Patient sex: M
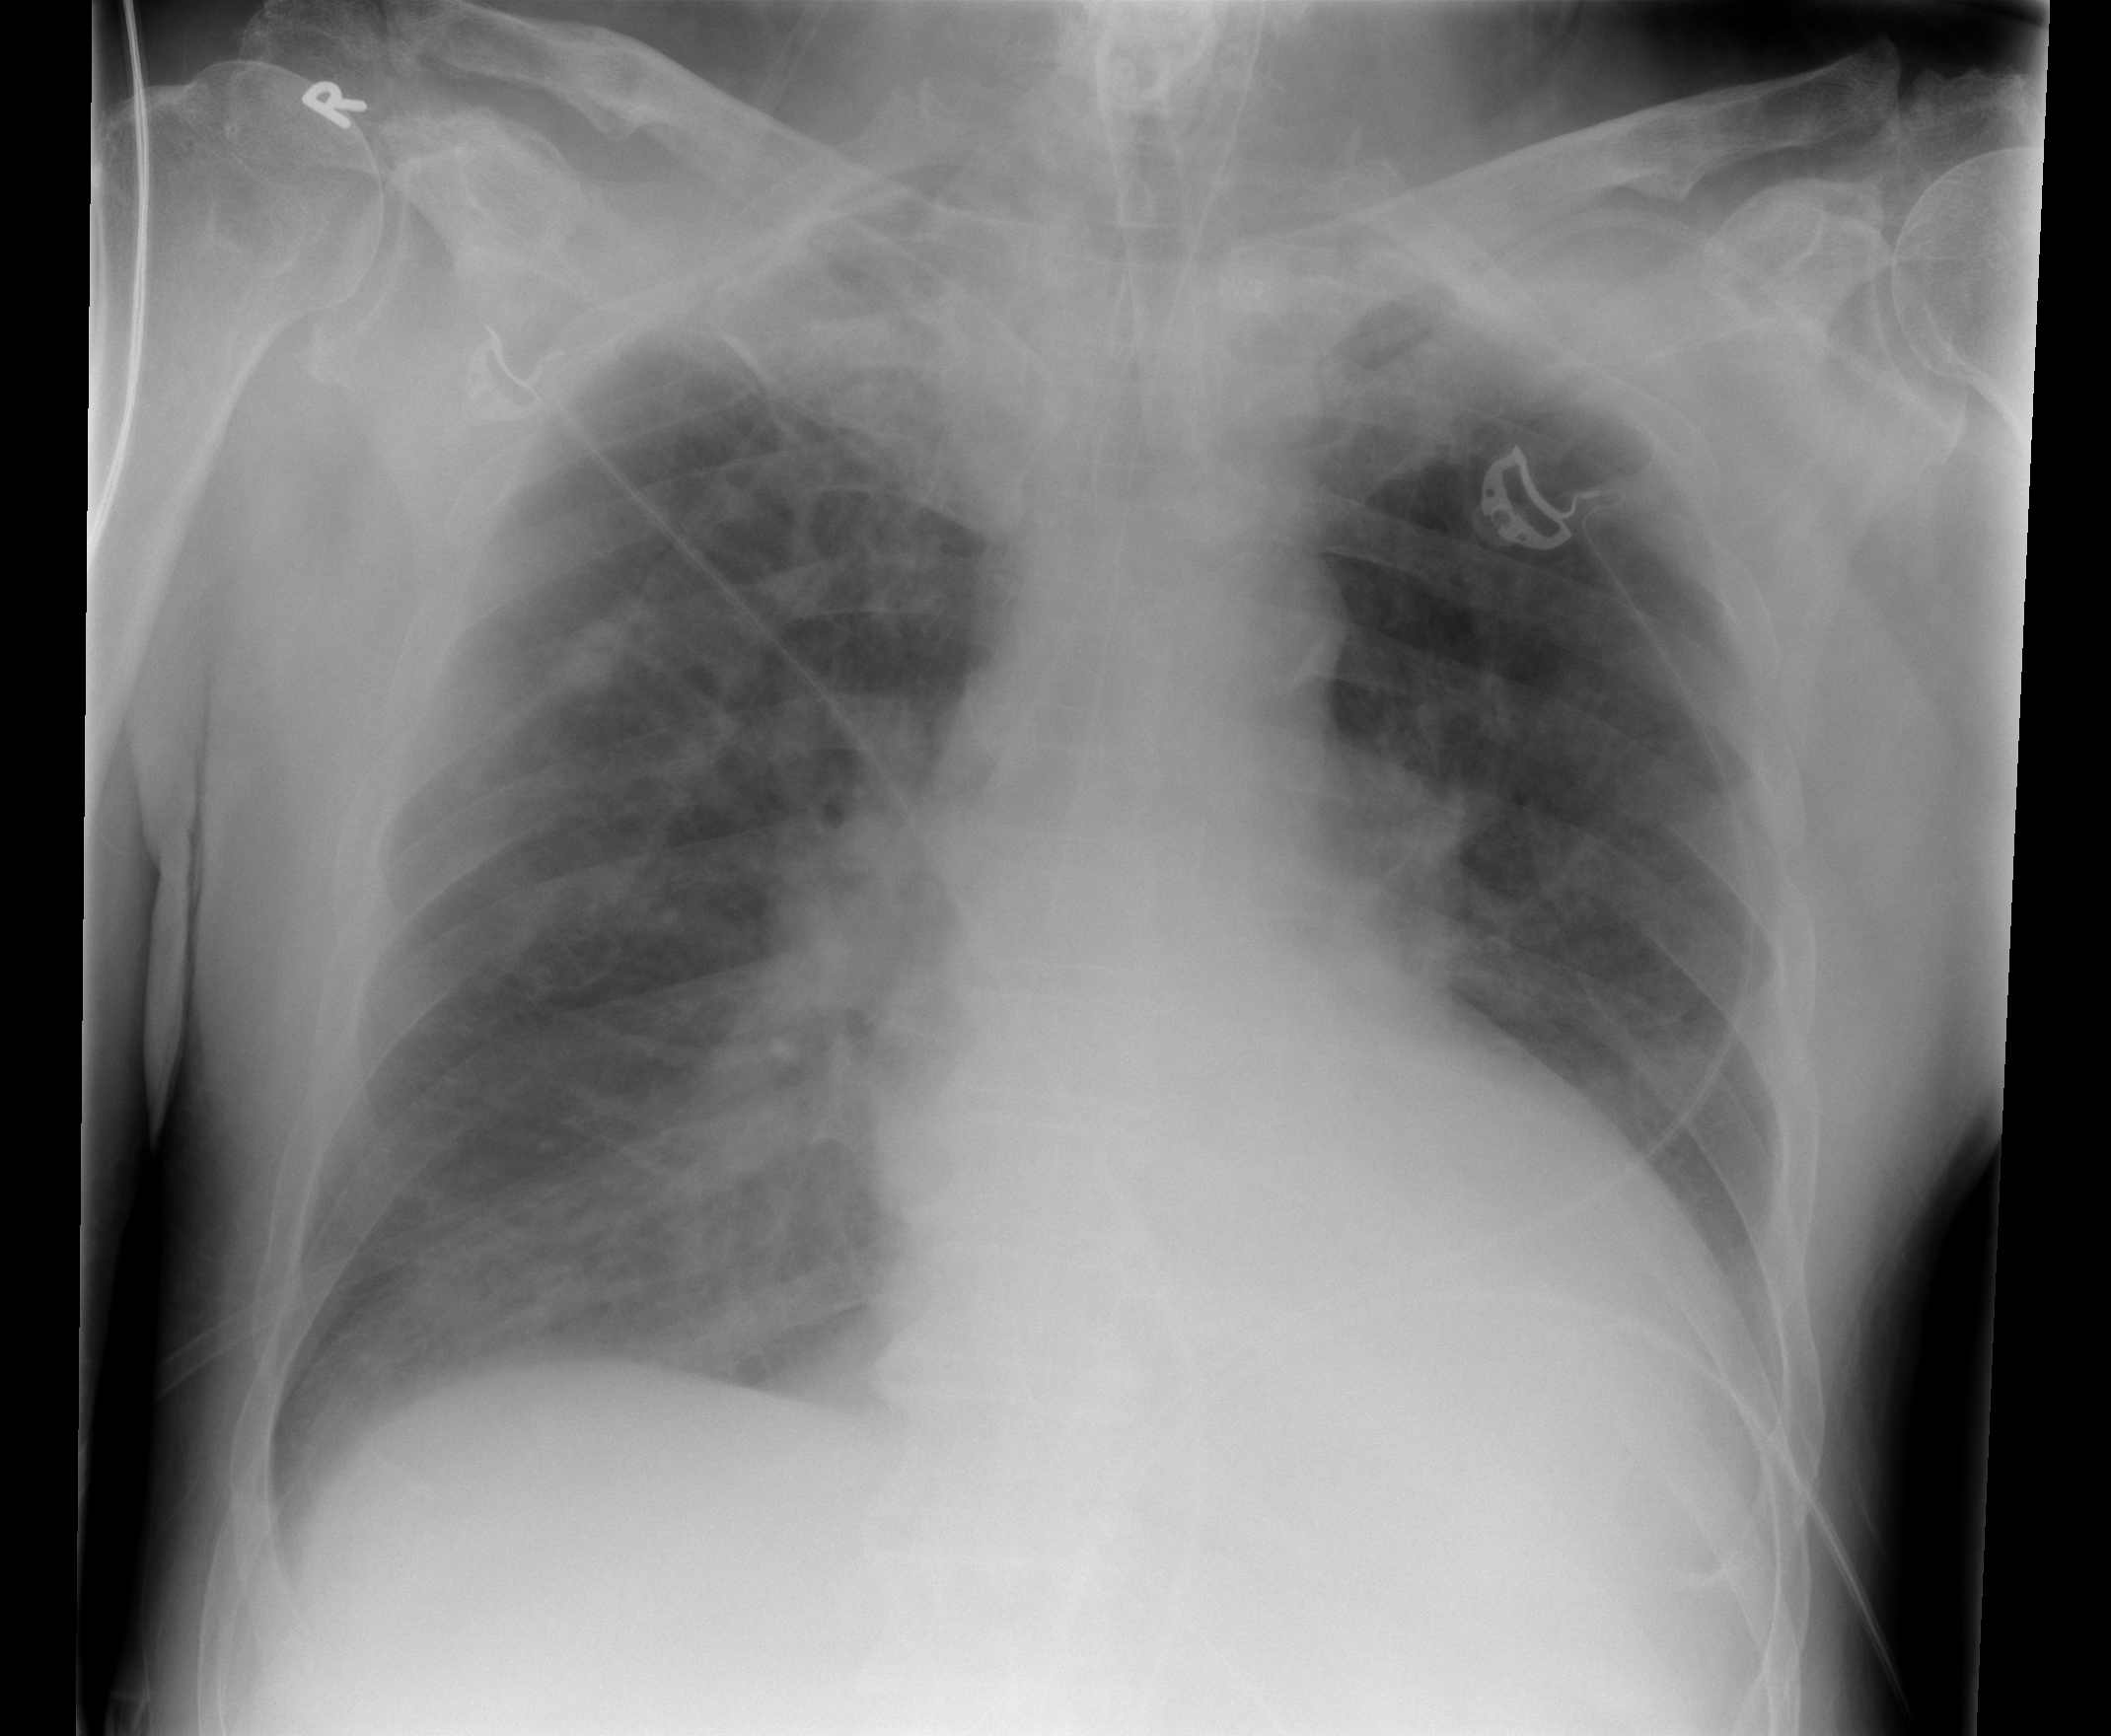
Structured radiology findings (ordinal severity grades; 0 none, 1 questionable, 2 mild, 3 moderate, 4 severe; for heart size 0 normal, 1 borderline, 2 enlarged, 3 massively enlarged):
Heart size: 2
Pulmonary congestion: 2
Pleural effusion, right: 1
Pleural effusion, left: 2
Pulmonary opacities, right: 1
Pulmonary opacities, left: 0
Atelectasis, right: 2
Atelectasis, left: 3